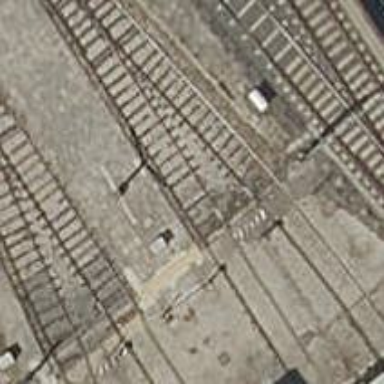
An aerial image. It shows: Yard with electrified contact line.